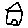
Label: house